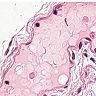
Metastatic tissue present: no